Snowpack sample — Loveland Pass, Silver Plume, Colorado, USA (1/12/25, 11:40 AM MST)
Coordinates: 39.66, -105.88
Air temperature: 7 °F
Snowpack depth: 140 cm
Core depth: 10 cm
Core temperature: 41 °F
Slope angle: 11°, slope face: 30°
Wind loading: high
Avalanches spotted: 2
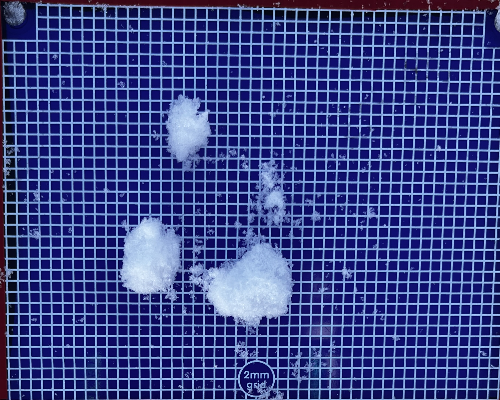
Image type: profile
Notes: Pilot using slightly modified coring method that took too large segment for snow profile picturing, advised not to use in higher level models. Two avalanche on south face nearby, partially cloudy with light snow in the last 24 hours. Lots of wind loading on eastern features.